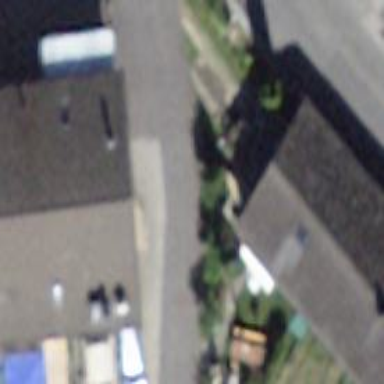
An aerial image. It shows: Residential building.